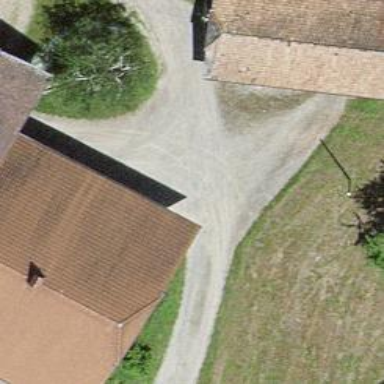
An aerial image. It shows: Gravel service road.